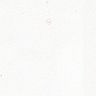
Metastatic tissue present: yes